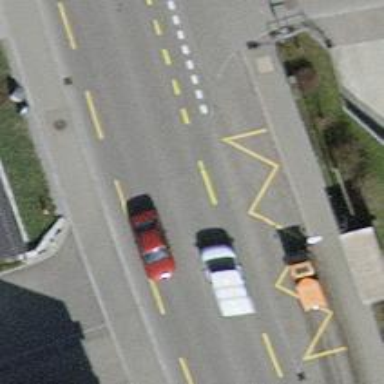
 having lanes for both sidewalks and cycleways."